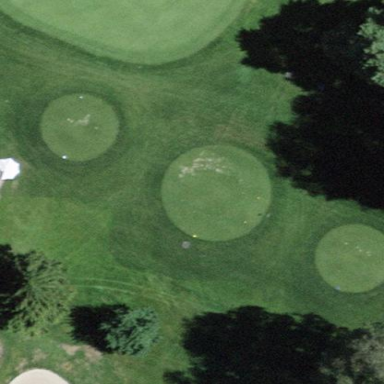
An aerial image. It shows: Grassy area designated as golf tee.